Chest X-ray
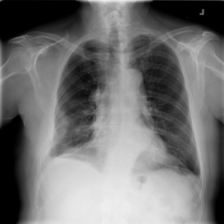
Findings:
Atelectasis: negative
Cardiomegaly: negative
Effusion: negative
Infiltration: negative
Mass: negative
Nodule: negative
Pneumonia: negative
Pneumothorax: negative
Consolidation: negative
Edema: negative
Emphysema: negative
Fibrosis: negative
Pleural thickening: negative
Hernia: negative